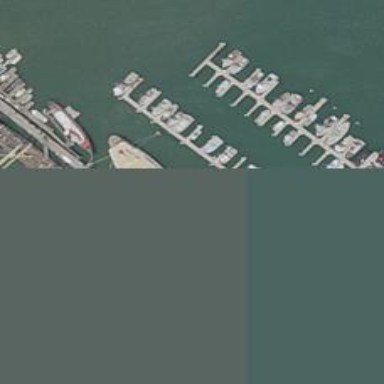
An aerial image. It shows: Man-made pier.